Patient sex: M
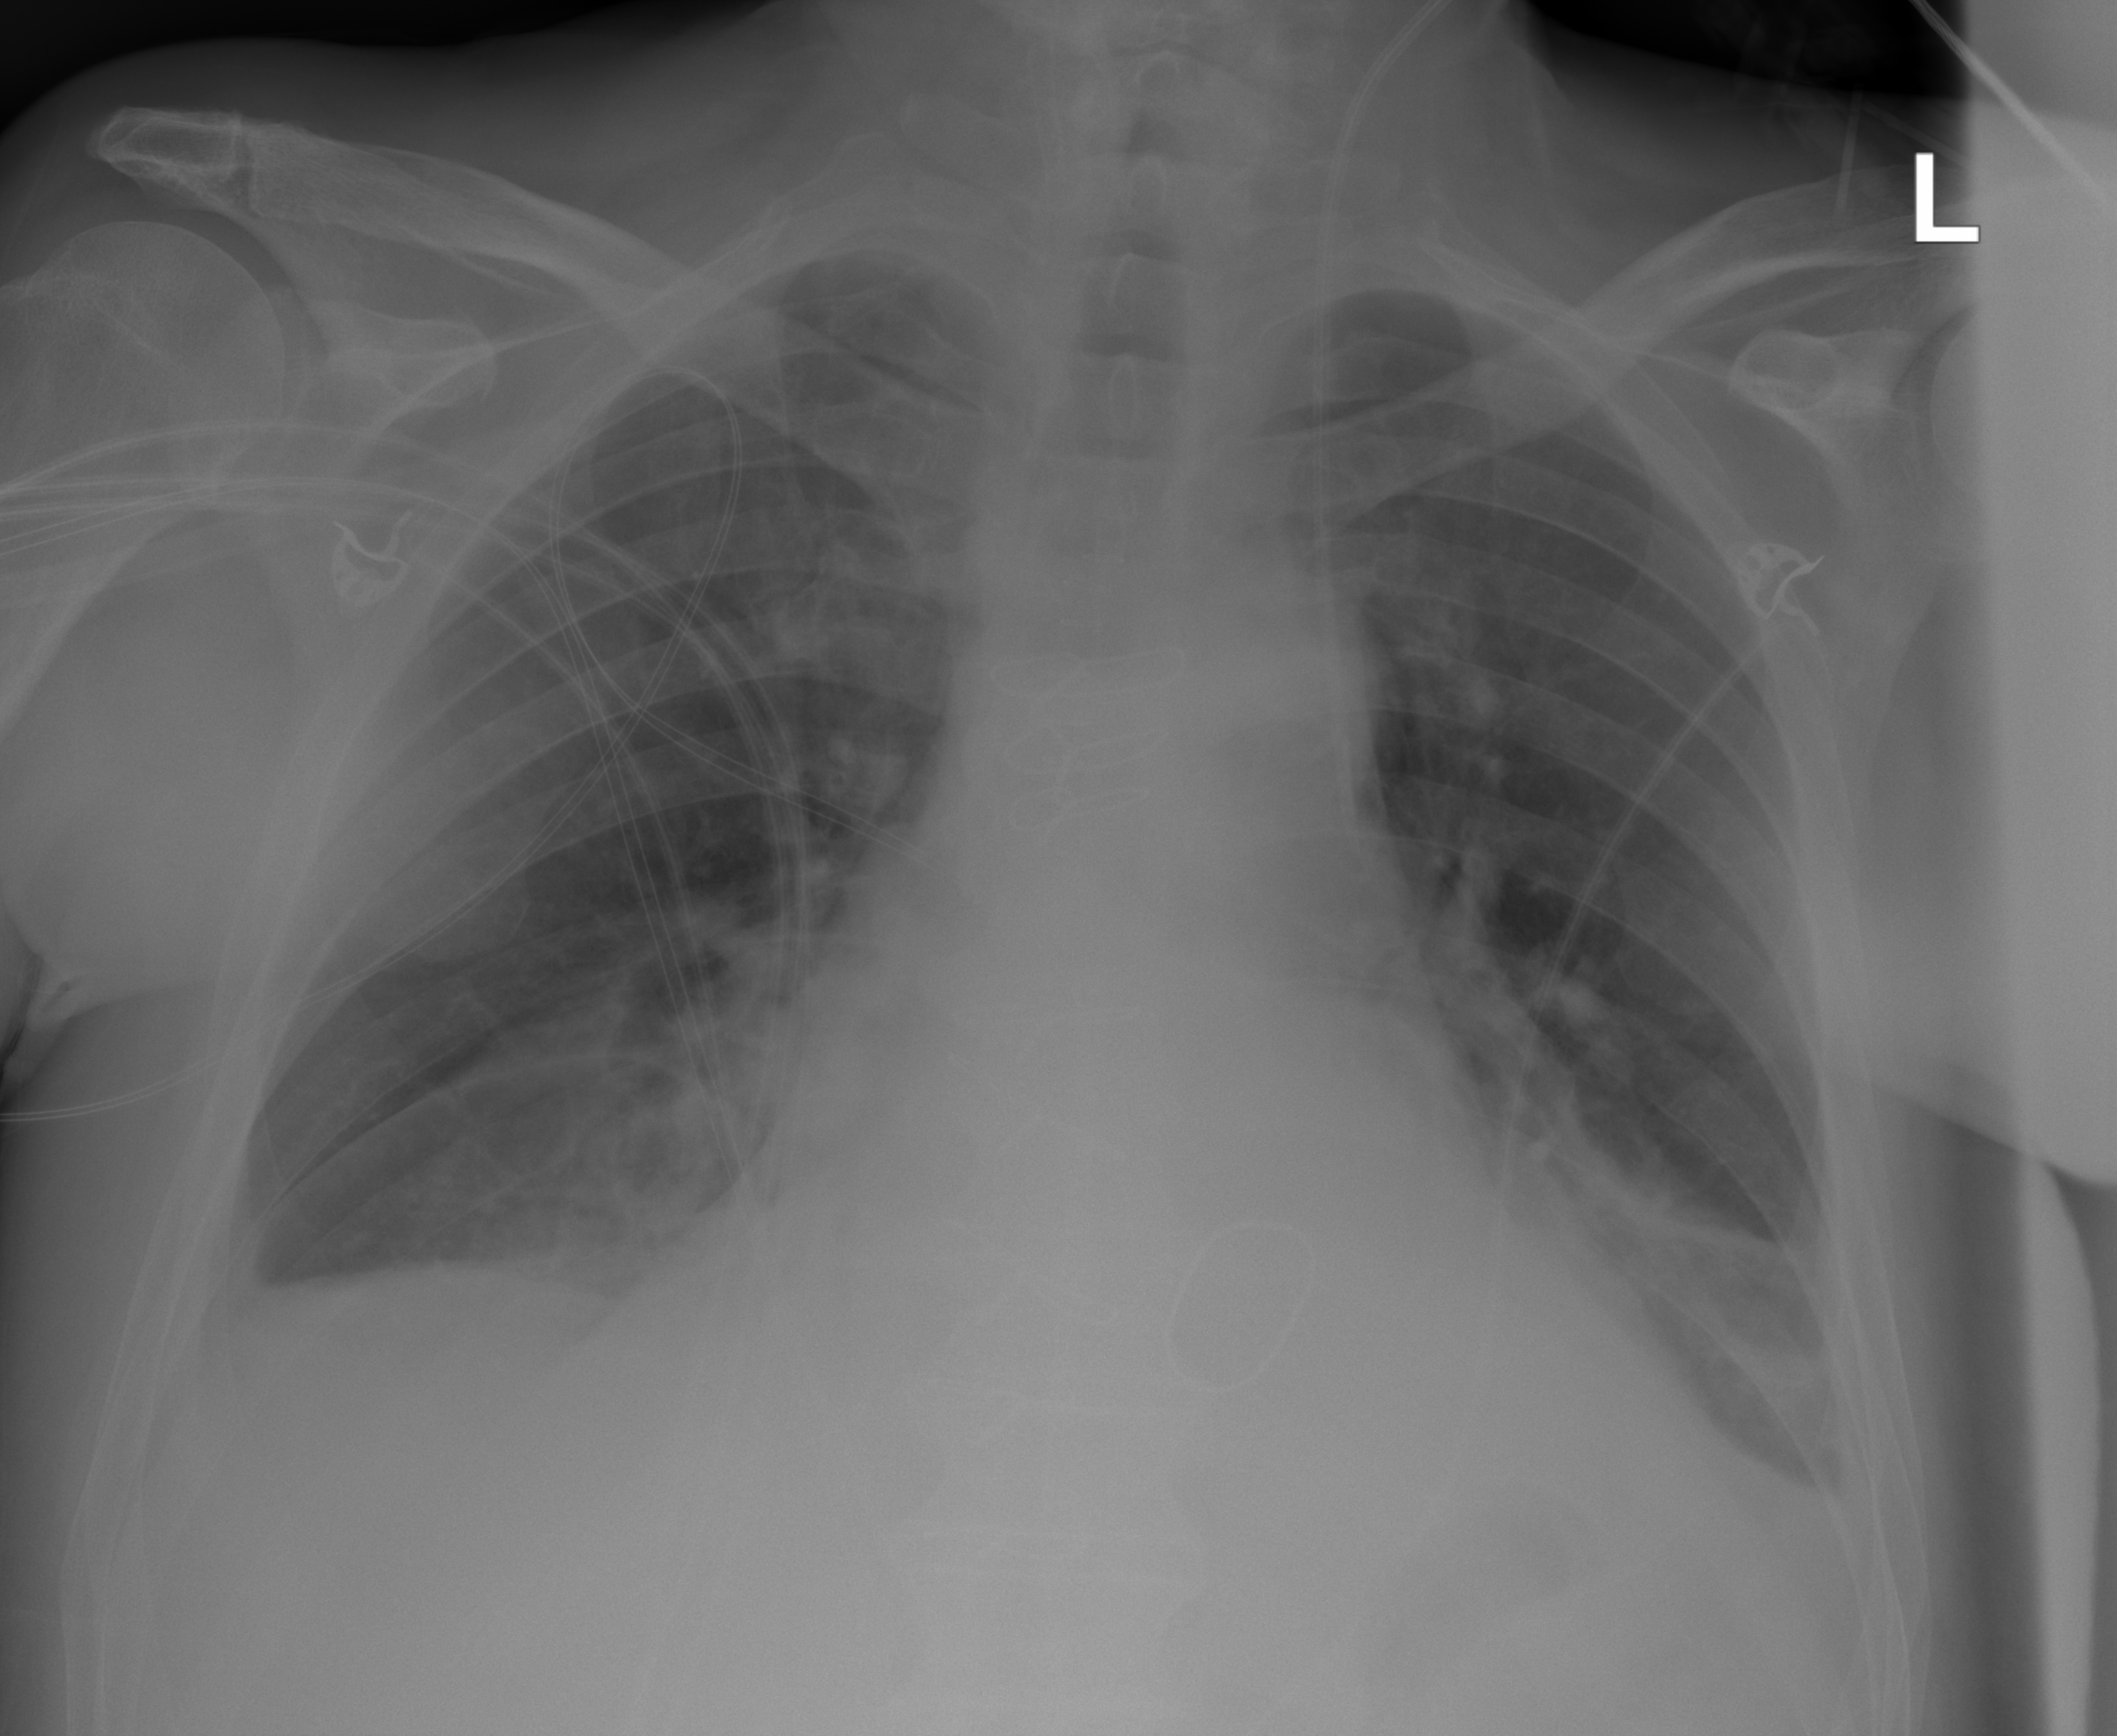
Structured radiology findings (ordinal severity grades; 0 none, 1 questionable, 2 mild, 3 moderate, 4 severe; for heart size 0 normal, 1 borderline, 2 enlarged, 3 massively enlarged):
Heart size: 2
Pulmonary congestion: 3
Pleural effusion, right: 2
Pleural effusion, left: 2
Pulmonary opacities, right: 2
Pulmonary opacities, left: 2
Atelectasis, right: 2
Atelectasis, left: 2